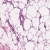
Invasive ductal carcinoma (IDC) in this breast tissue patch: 0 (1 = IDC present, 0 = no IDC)